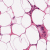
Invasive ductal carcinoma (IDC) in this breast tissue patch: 0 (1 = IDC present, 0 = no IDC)